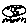
Label: moon